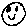
Label: smiley face